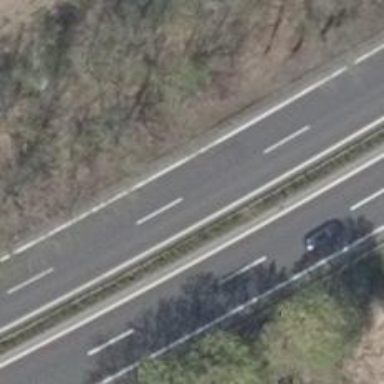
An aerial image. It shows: Asphalt motorway.